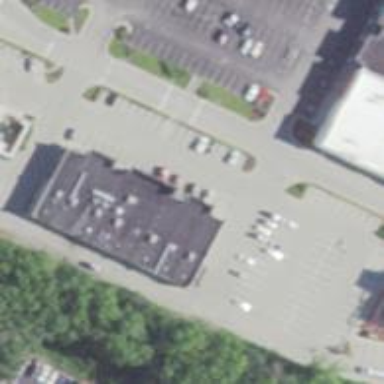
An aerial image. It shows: Fitness center located in leisure land.